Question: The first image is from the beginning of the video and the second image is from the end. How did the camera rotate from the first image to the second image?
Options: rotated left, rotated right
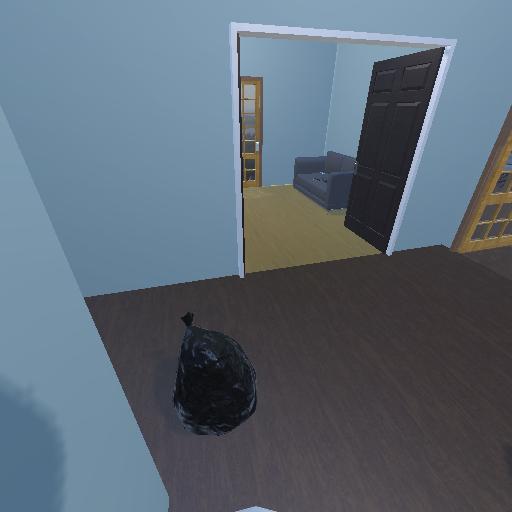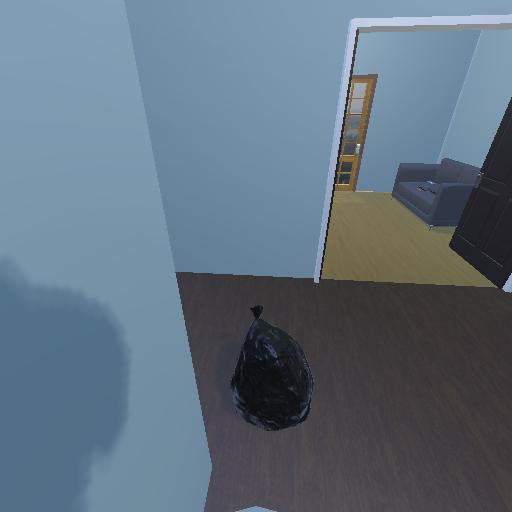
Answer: rotated left